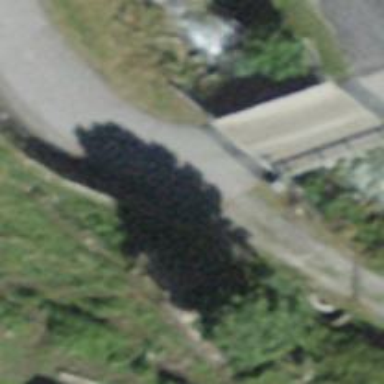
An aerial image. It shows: Service road that crosses over bridge.